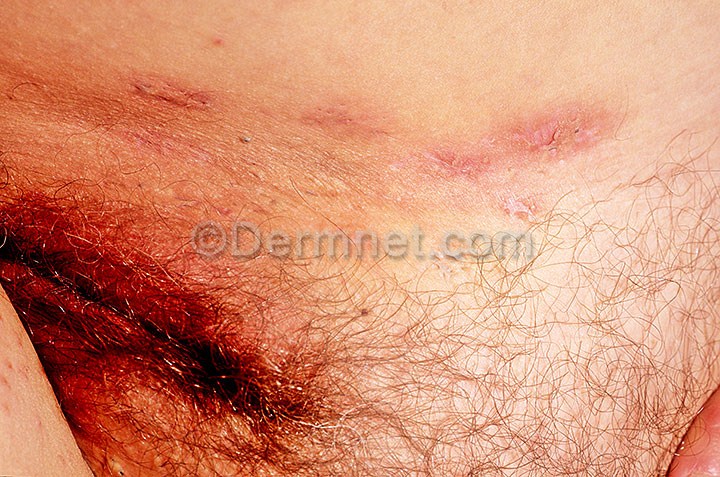
Disease: Acne and Rosacea Photos